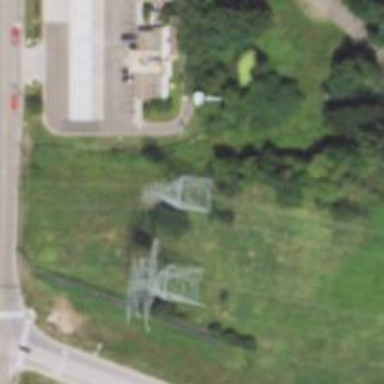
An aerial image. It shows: Lattice structure tower used for power transmission.